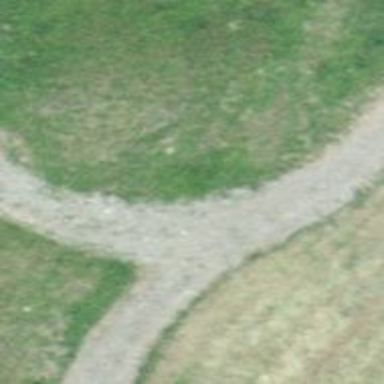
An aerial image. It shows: Track with grade 3 surface.